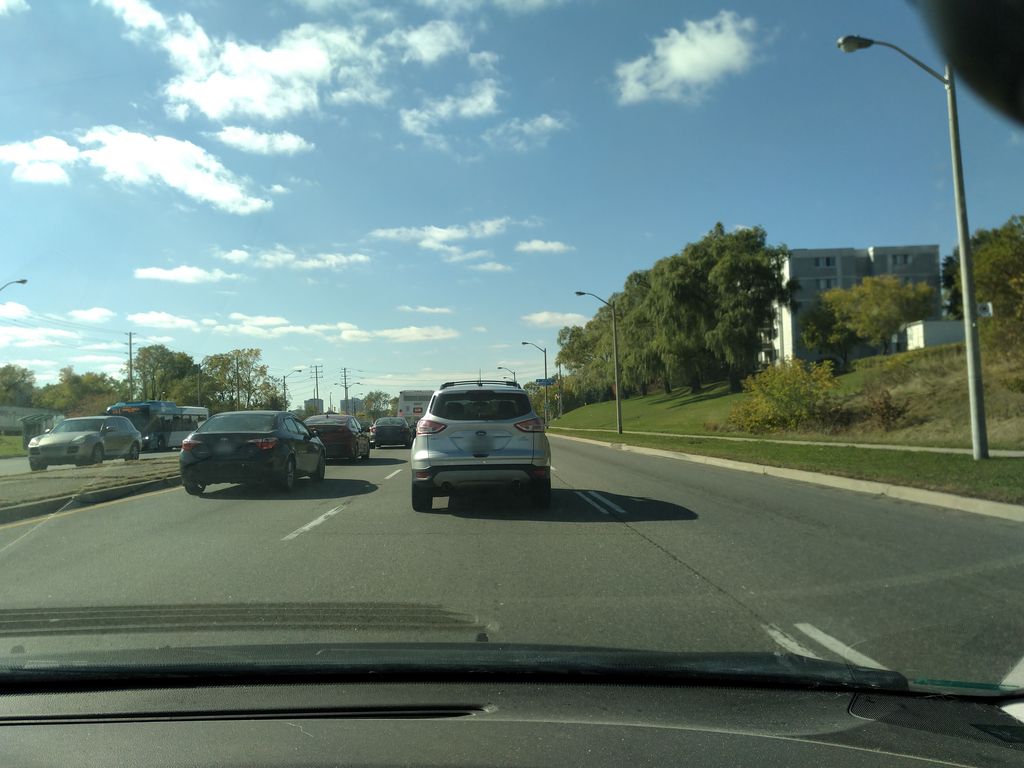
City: toronto